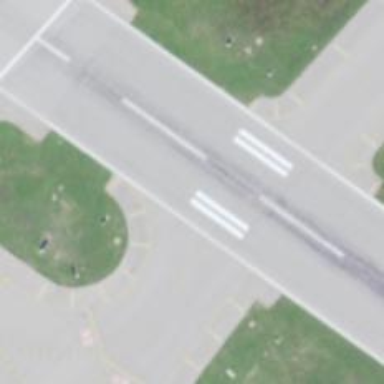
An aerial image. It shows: View of taxiway at the airport.